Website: home-depot
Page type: delivery-shipping
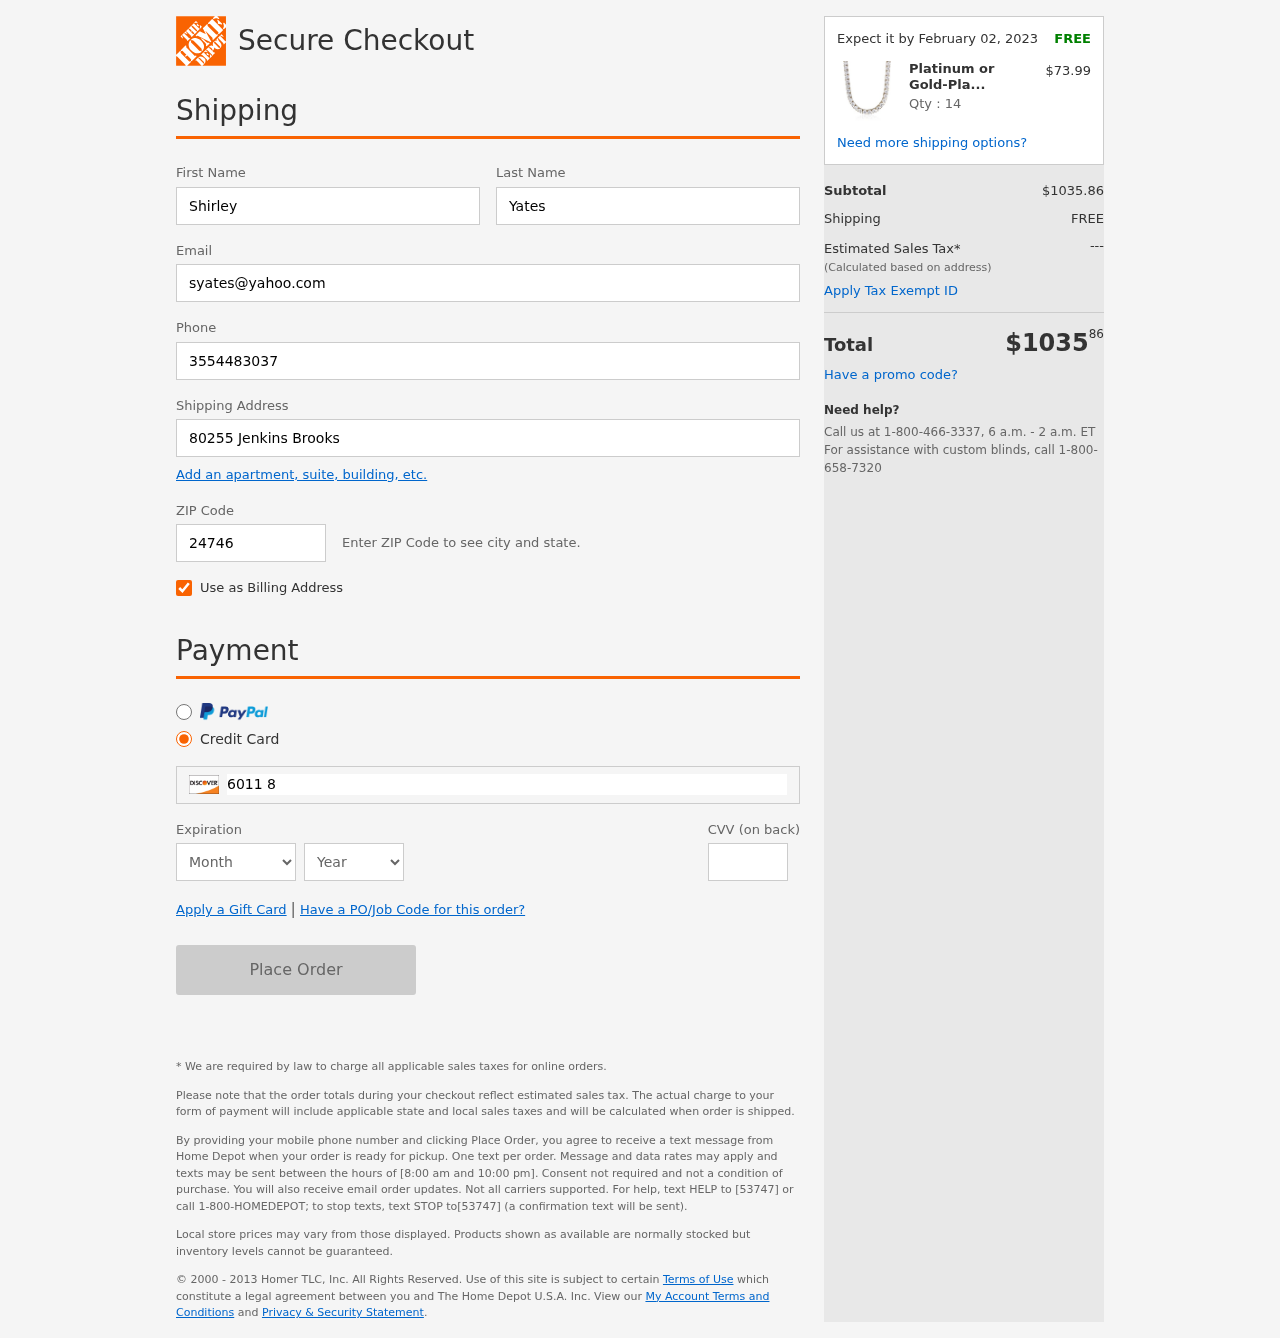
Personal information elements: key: PII_CARD_CVV
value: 727
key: PII_CARD_EXPIRY_MONTH
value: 04
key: PII_CARD_EXPIRY_YEAR
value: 28
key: PII_CARD_NUMBER
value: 6011 8850 0707 7439
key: PII_EMAIL
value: syates@yahoo.com
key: PII_FIRSTNAME
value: Shirley
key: PII_LASTNAME
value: Yates
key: PII_PHONE
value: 3554483037
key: PII_POSTCODE
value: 24746
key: PII_STREET
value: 80255 Jenkins Brooks
Product elements: key: PRODUCT1_NAME
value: Platinum or Gold-Plated Sterling Silver Swarovski Zirconia Round-Cut Tennis Necklace (5mm), 17"
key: PRODUCT1_PRICE
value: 73.99
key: PRODUCT1_QUANTITY
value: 14
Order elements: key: ORDER_DELIVERY_DATE
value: Expect it by February 02, 2023
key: ORDER_SUBTOTAL
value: $1035.86
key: ORDER_SHIPPING_COST
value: FREE
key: ORDER_TOTAL
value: $103586